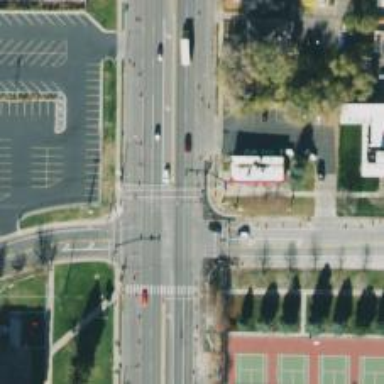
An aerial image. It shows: Crossing with line markings on the road.